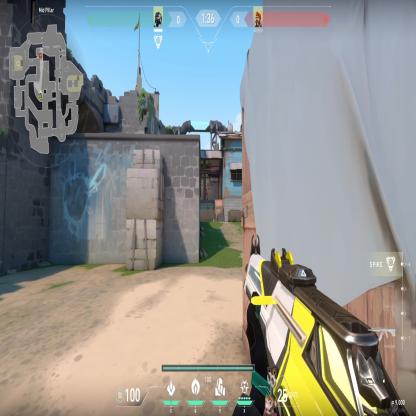
Label: enemy